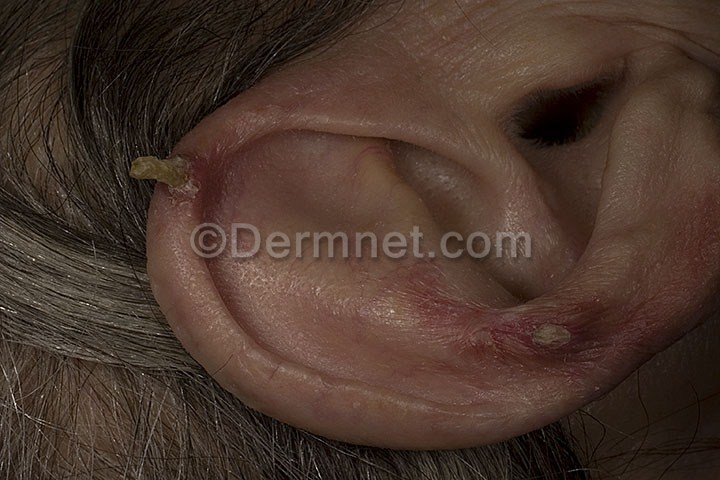
Disease: Actinic Keratosis Basal Cell Carcinoma and other Malignant Lesions